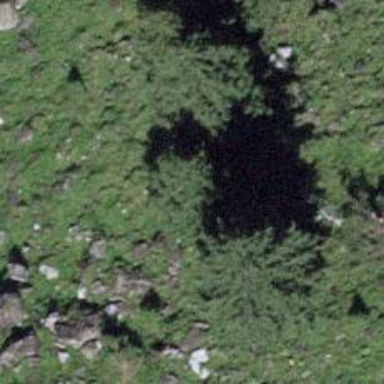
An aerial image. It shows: Evergreen needle-leaved tree.